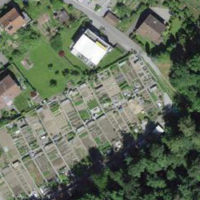
EUNIS habitat code: 53
Species observed at this site:
Lapsana communis